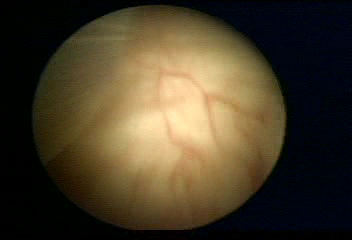
Modality: WLC
Class: Normal mucosa
Bladder cancer association: No